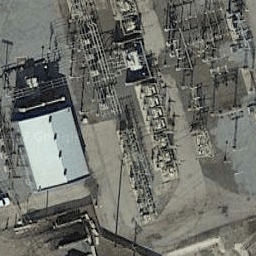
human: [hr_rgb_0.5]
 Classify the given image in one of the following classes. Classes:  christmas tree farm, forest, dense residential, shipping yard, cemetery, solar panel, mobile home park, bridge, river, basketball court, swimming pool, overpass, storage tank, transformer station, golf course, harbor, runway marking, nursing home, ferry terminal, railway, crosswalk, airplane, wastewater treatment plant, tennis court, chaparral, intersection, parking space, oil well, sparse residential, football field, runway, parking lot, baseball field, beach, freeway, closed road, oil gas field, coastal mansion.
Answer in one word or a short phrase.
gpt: transformer station